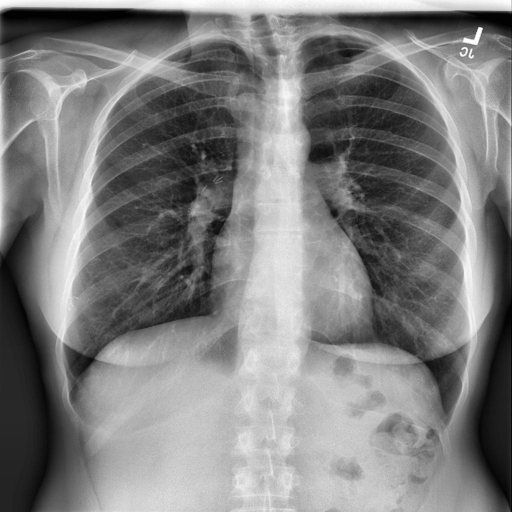
Finding: NORMAL